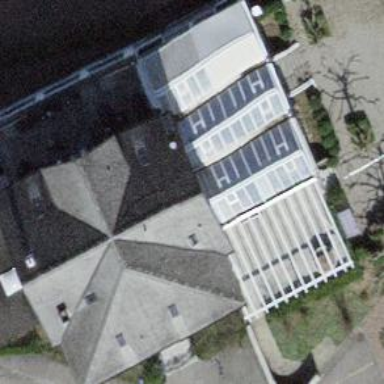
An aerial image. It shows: Restaurant with tile roof.